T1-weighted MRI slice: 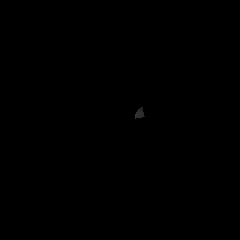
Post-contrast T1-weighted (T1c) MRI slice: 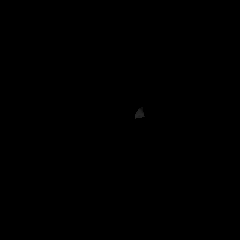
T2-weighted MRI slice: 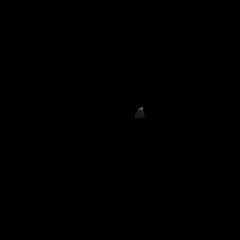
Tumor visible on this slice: no